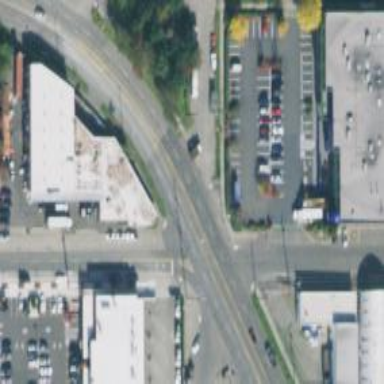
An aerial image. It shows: Secondary road with separate sidewalks.